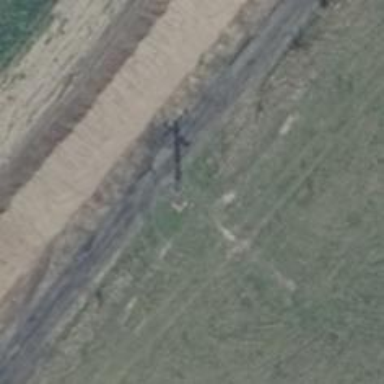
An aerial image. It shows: Power pole.